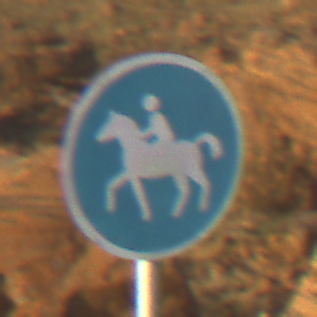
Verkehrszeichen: Reitweg
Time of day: MorningAfternoon
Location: Outdoor (Nature)
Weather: Clear
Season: NotSpecified
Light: Natural